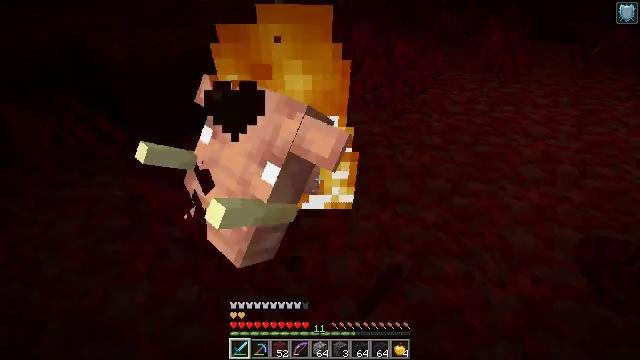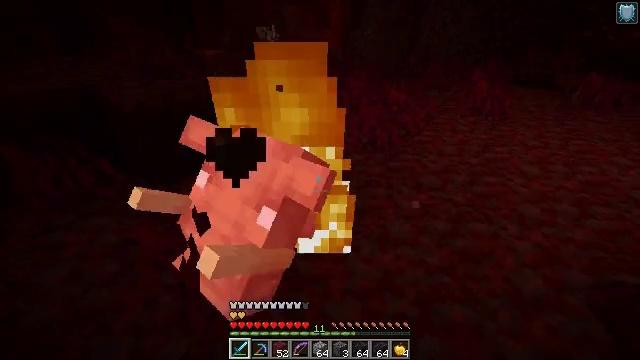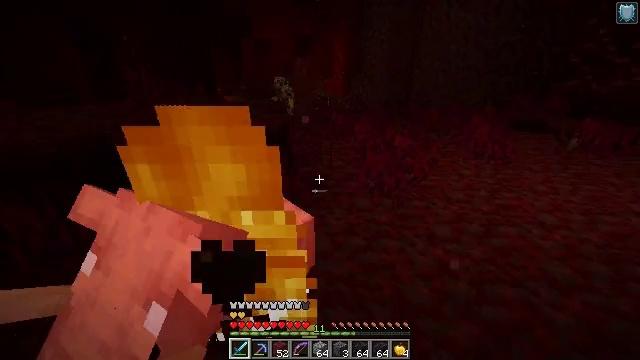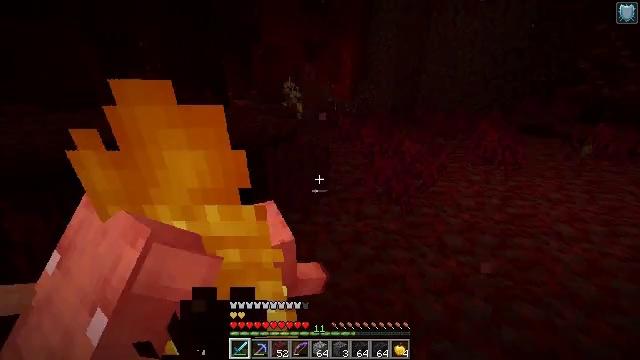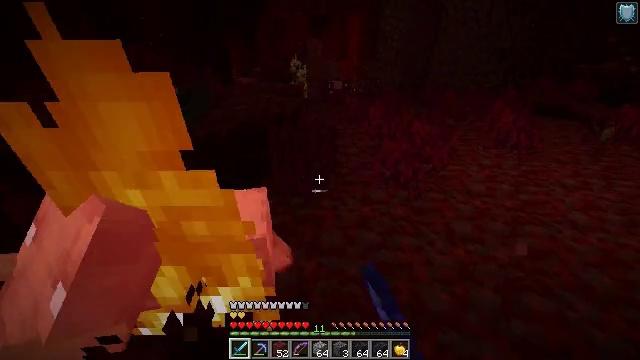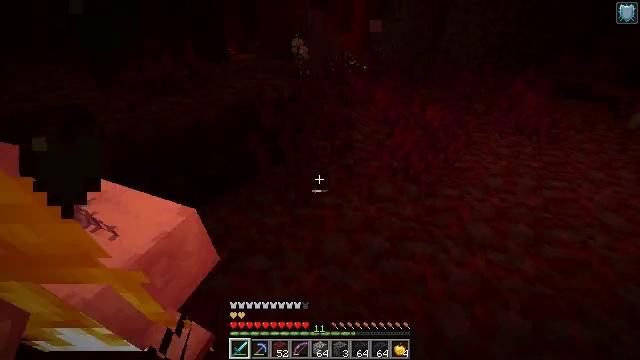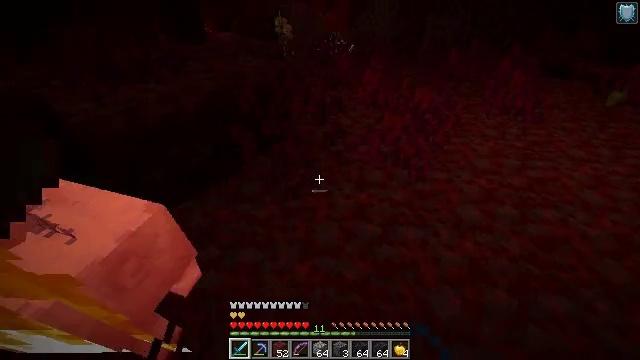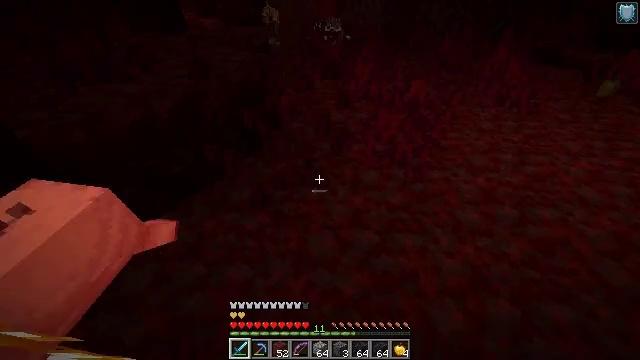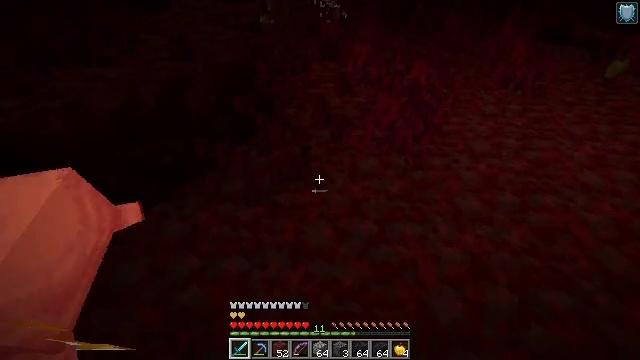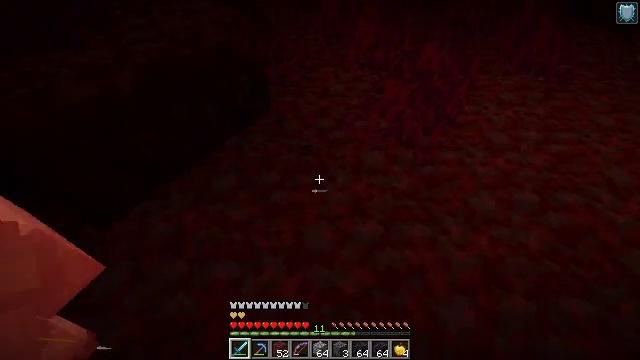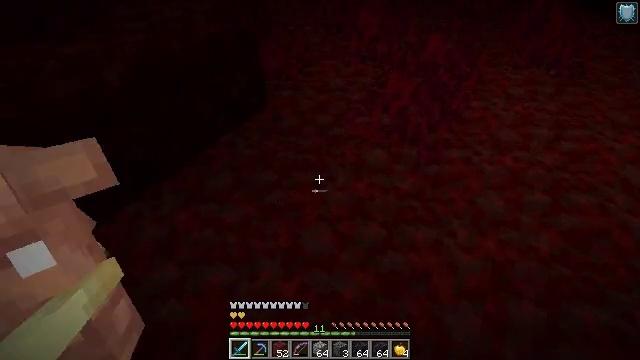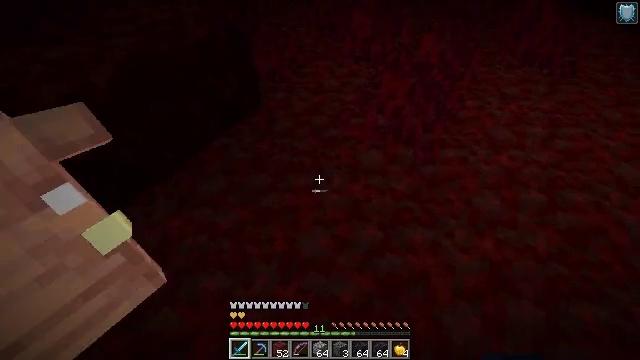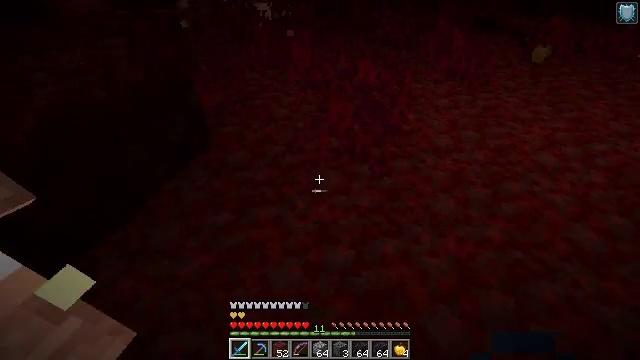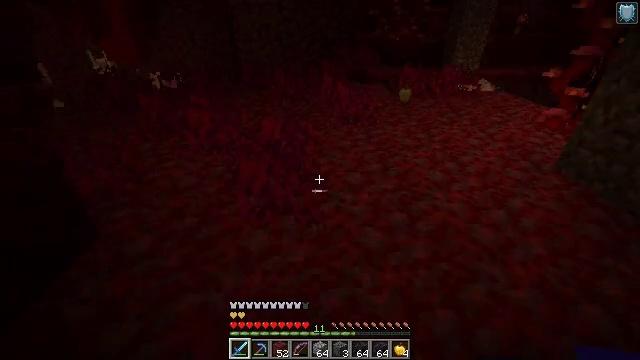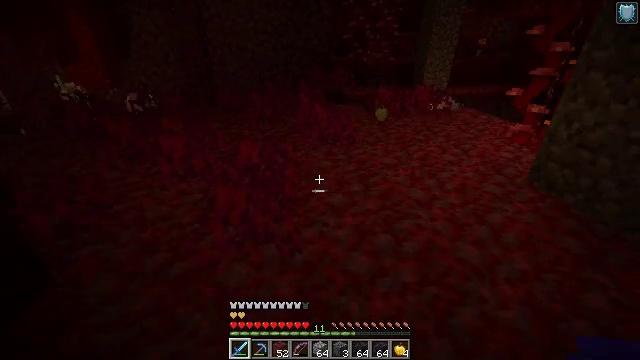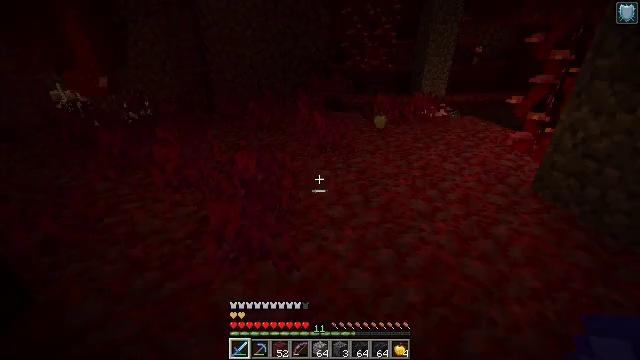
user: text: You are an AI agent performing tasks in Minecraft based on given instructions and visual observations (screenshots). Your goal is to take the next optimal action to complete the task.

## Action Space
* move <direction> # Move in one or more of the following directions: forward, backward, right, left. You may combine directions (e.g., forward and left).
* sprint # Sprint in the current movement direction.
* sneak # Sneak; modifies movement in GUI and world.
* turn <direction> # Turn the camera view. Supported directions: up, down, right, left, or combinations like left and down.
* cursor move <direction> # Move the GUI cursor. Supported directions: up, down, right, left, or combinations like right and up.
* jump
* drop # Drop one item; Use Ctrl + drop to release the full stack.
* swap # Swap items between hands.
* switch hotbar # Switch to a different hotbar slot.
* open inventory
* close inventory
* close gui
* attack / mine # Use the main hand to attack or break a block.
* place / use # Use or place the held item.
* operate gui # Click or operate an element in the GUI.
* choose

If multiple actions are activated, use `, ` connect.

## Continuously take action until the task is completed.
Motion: motion action
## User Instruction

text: Break the crimson roots in the Nether.
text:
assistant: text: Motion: move forward, turn up
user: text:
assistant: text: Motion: move forward, turn left and up
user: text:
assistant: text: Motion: move forward, turn left, attack / mine
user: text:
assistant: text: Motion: move forward, turn left and down, attack / mine
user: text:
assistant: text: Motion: move forward, turn down, attack / mine
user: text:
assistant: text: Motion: turn right and down
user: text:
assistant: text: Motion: turn right and down
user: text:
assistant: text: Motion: turn right and down
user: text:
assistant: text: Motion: turn down
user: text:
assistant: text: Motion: no_op
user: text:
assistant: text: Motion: turn right
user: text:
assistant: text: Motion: turn right and up
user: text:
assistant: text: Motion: move forward, turn right and up
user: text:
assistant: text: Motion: move forward, turn right and up
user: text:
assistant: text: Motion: turn up
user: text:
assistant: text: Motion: move forward
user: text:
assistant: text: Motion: move forward
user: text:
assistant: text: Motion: move forward
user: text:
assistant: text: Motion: move forward
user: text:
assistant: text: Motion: move forward
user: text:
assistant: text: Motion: move forward
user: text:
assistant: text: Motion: move forward
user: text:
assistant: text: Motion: move forward
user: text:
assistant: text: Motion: move forward
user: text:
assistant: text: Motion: move forward
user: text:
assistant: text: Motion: move forward
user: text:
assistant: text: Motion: move forward and move right
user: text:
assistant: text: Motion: move forward and move right
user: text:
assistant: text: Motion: move forward and move right
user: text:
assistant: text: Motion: move forward and move right